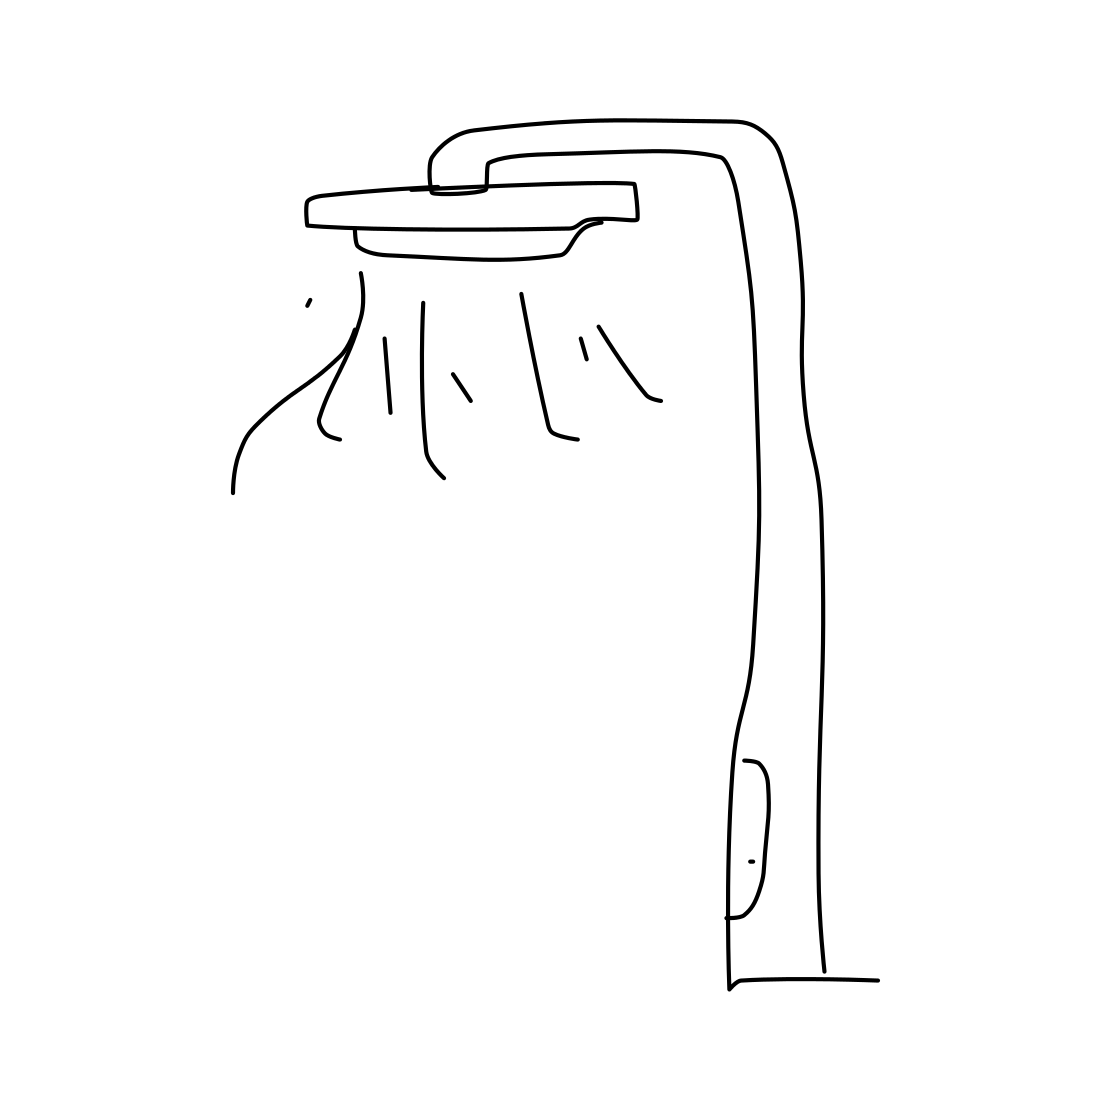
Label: streetlight